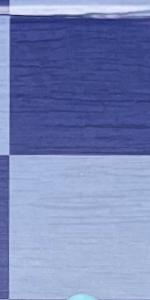
Label: Empty